Question: Is it even possible to do something like this with just text, HTML and CSS?
The image is a screen shot from my old Windows program that I'm rebuilding for the web and mobile platforms.

In this post, several people helped me do a series of horizontal boxes:
<URL>
Here's the goal. I'm creating a WordPress shortcode, which generates HTML. I'd like to do something like this in WordPress:
'''
[showvowel vowel=KAMATZ letter=ALEF]
[showvowel vowel=PATACH letter=ALEF]
[showvowel vowel=SEGOL letter=ALEF]
'''
and then later I might do the same thing with totally different letters (some pages might have just one or two, other might have three to five.
'''
[showvowel vowel=KAMATZ letter=GIMMEL]
[showvowel vowel=PATACH letter=GIMMEL]
'''
I've already got the information to build the text in a JSON structure.
The idea is to create a re-useable subroutine that would dynamically build the HTML to create whatever letter and vowel I want to show at any given time. So once I figure out how the presentation works in browser, then no problem for me to put it into WordPress shortcode.
If you have an idea for a sample, no need to show the Hebrew letters, I've got that mastered.
HTML5 flexbox looks really cool, but not ready for primetime yet.
<URL>
If I have to, I guess I could flip it sideways and make it horizontal.
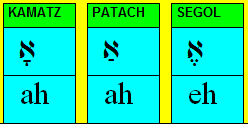
Answer: If you do not want to use tables, then I would use div boxes with css. It is simple, and works on the majority of web browsers.
See: <URL>
HTML:
'''
<div class="div-table">
<div class="div-table-caption">Top Portion</div>
<div class="div-table-row">
<div class="div-table-col">Next Down</div>
</div>
<div class="div-table-row">
<div class="div-table-col">Next Down</div>
</div>
</div>
'''
CSS:
'''
.div-table{display:table; border:1px solid #003399;}
.div-table-caption{display:table-caption; background:#009999;}
.div-table-row{display:table-row;}
.div-table-col{display:table-cell; padding: 5px; border: 1px solid #003399;}
'''
EDIT:
Note: to have three columns you will need to use a wrapper.